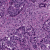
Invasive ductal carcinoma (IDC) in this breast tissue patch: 1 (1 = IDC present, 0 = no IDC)